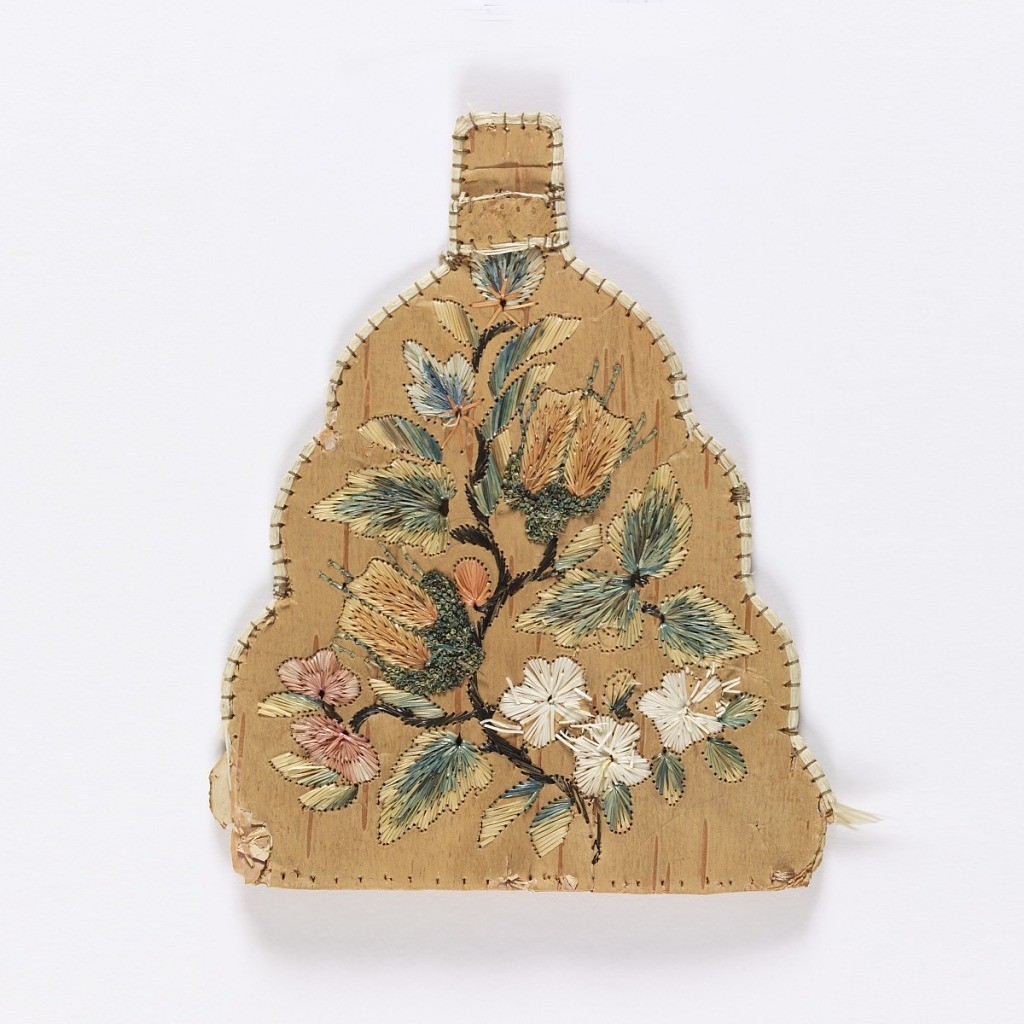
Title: Part of a bag
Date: late 19th century
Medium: dyed porcupine quills on birch bark Technique: embroidered
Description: Birch bark embroidered with dyed porcupine quills showing a flowering branch.